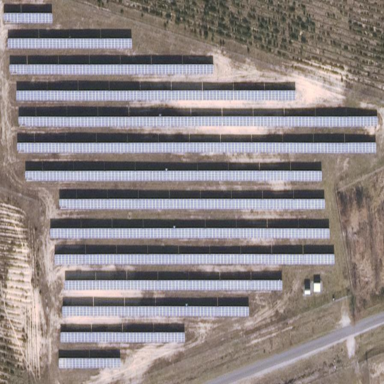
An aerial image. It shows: Solar power generator utilizing photovoltaic technology.